Field crop: maize
Growth stage: 1
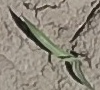
Species: sorghum